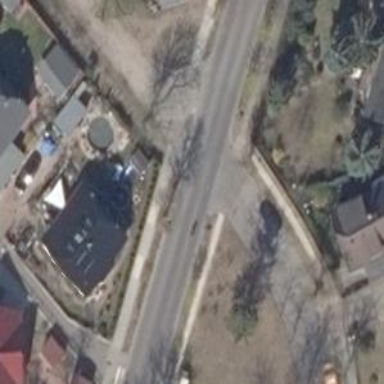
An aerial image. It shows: Unmarked crossing on the road.